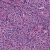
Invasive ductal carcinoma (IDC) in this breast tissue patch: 1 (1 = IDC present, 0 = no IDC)